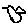
Label: bird